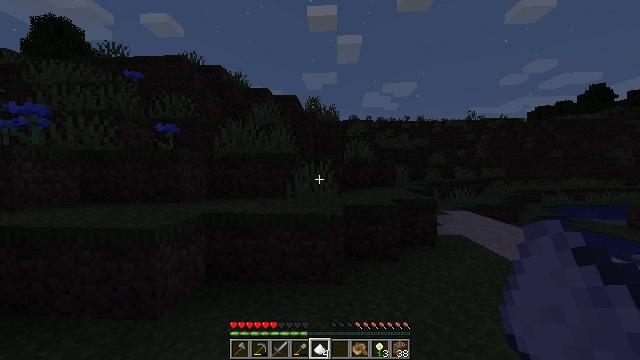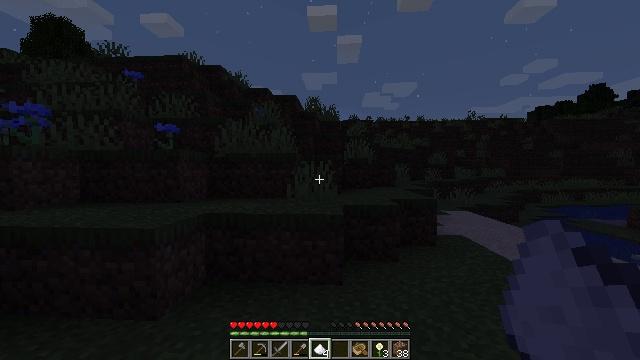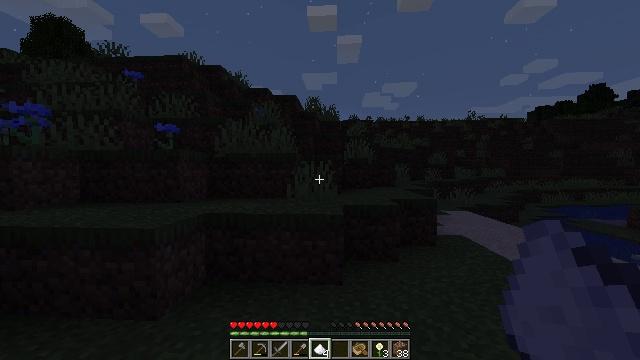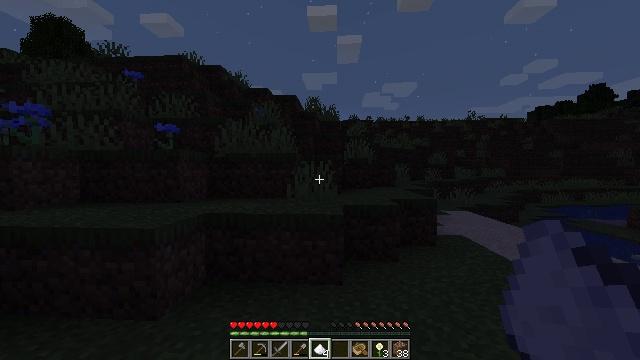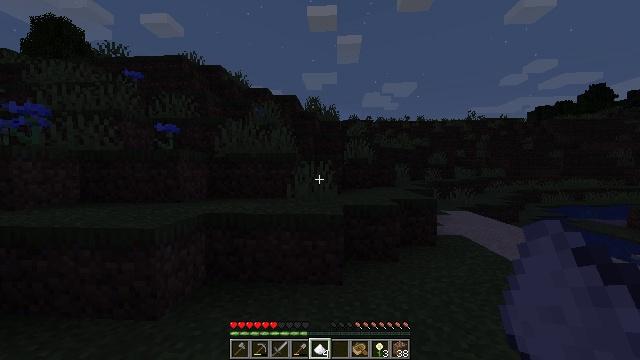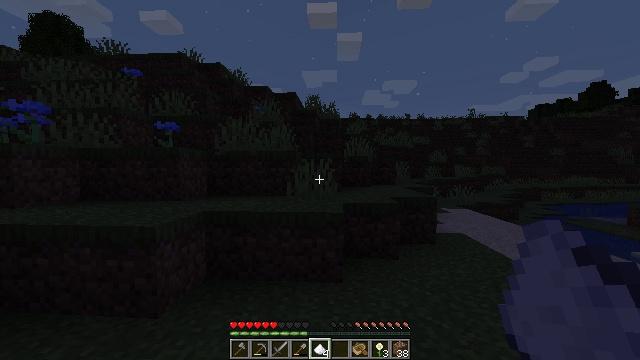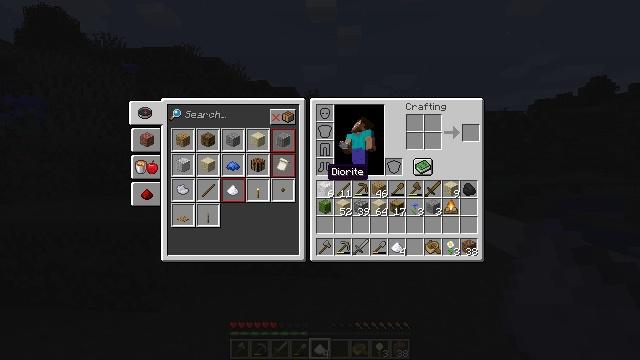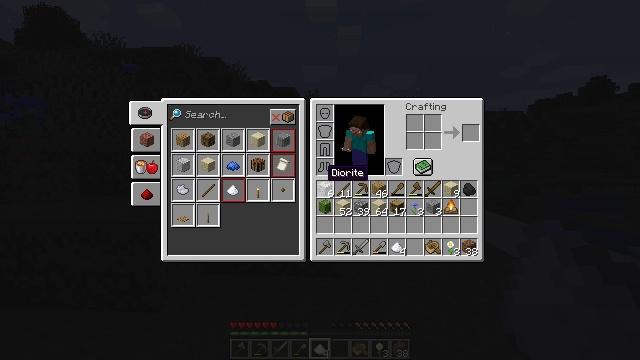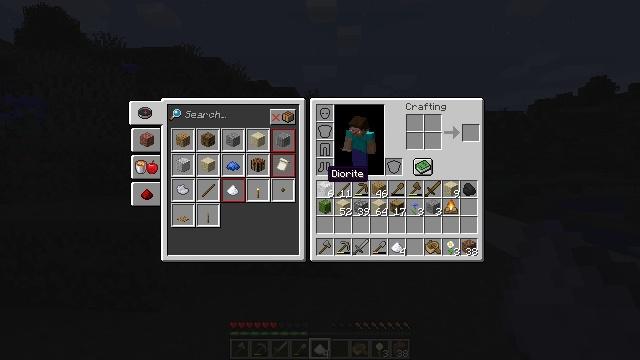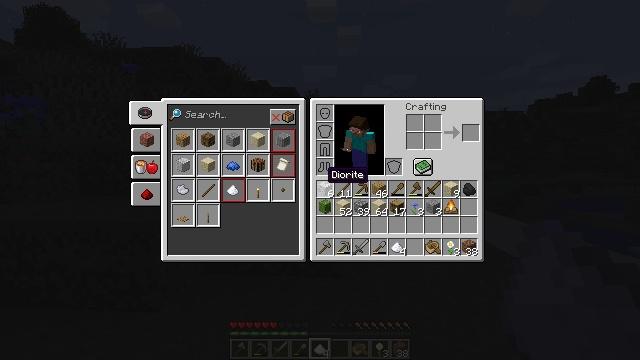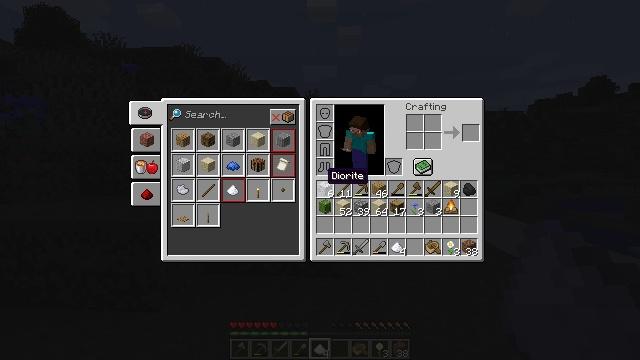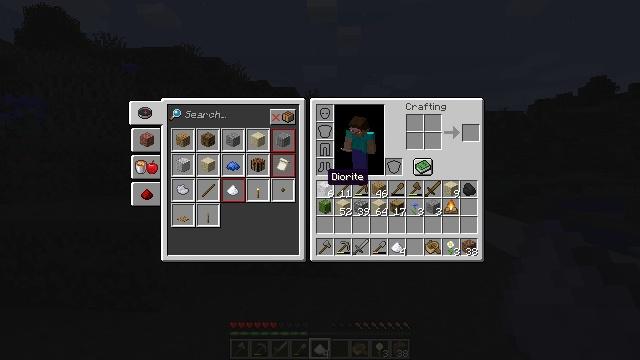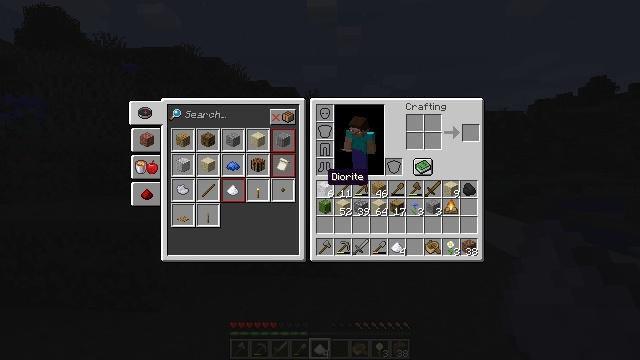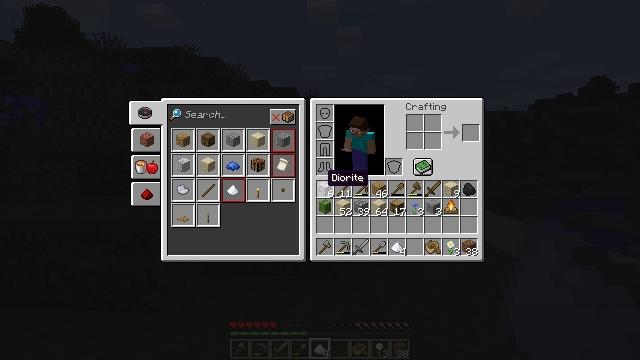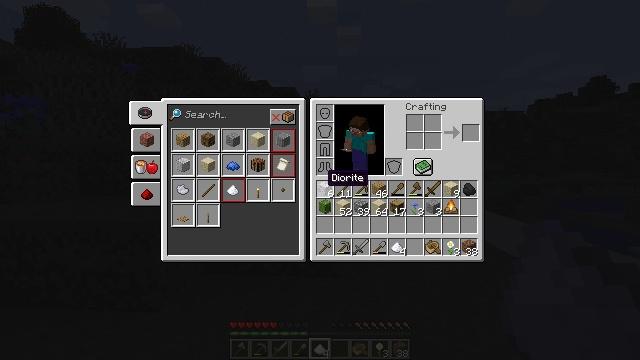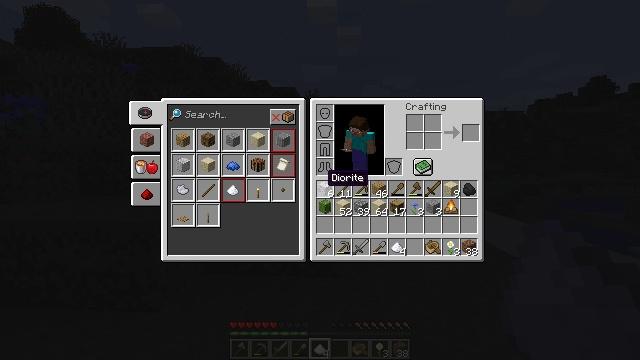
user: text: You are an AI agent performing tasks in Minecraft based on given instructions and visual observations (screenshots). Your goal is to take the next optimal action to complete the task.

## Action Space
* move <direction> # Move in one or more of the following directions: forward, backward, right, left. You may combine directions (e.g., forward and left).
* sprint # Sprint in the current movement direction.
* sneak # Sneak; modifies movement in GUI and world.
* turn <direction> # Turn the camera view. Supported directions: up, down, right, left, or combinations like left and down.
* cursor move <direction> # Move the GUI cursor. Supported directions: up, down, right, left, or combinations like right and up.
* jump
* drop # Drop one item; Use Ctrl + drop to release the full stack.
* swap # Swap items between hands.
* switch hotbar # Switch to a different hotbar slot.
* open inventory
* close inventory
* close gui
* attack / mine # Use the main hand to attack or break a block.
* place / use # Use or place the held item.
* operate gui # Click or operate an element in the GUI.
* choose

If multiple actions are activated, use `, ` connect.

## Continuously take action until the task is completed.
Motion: motion action
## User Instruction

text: Remove sugar from the inventory.
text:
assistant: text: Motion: no_op
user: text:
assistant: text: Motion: no_op
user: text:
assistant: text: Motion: no_op
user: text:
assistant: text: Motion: no_op
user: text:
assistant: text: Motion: no_op
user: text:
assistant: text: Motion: turn down, open inventory
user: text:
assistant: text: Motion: open inventory
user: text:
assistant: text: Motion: open inventory
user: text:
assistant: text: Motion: open inventory
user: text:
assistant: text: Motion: no_op
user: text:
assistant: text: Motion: no_op
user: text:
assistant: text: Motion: no_op
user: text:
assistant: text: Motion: no_op
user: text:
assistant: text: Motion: no_op
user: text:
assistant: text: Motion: no_op
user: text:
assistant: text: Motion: no_op
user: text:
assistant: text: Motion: no_op
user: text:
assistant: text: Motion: no_op
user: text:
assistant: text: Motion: no_op
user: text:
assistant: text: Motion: no_op
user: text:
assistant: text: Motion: no_op
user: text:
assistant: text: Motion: no_op
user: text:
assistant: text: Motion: no_op
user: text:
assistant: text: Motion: no_op
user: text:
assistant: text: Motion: no_op
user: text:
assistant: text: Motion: no_op
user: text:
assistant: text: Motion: no_op
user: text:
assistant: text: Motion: drop
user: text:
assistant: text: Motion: drop
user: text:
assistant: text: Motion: drop